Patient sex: M
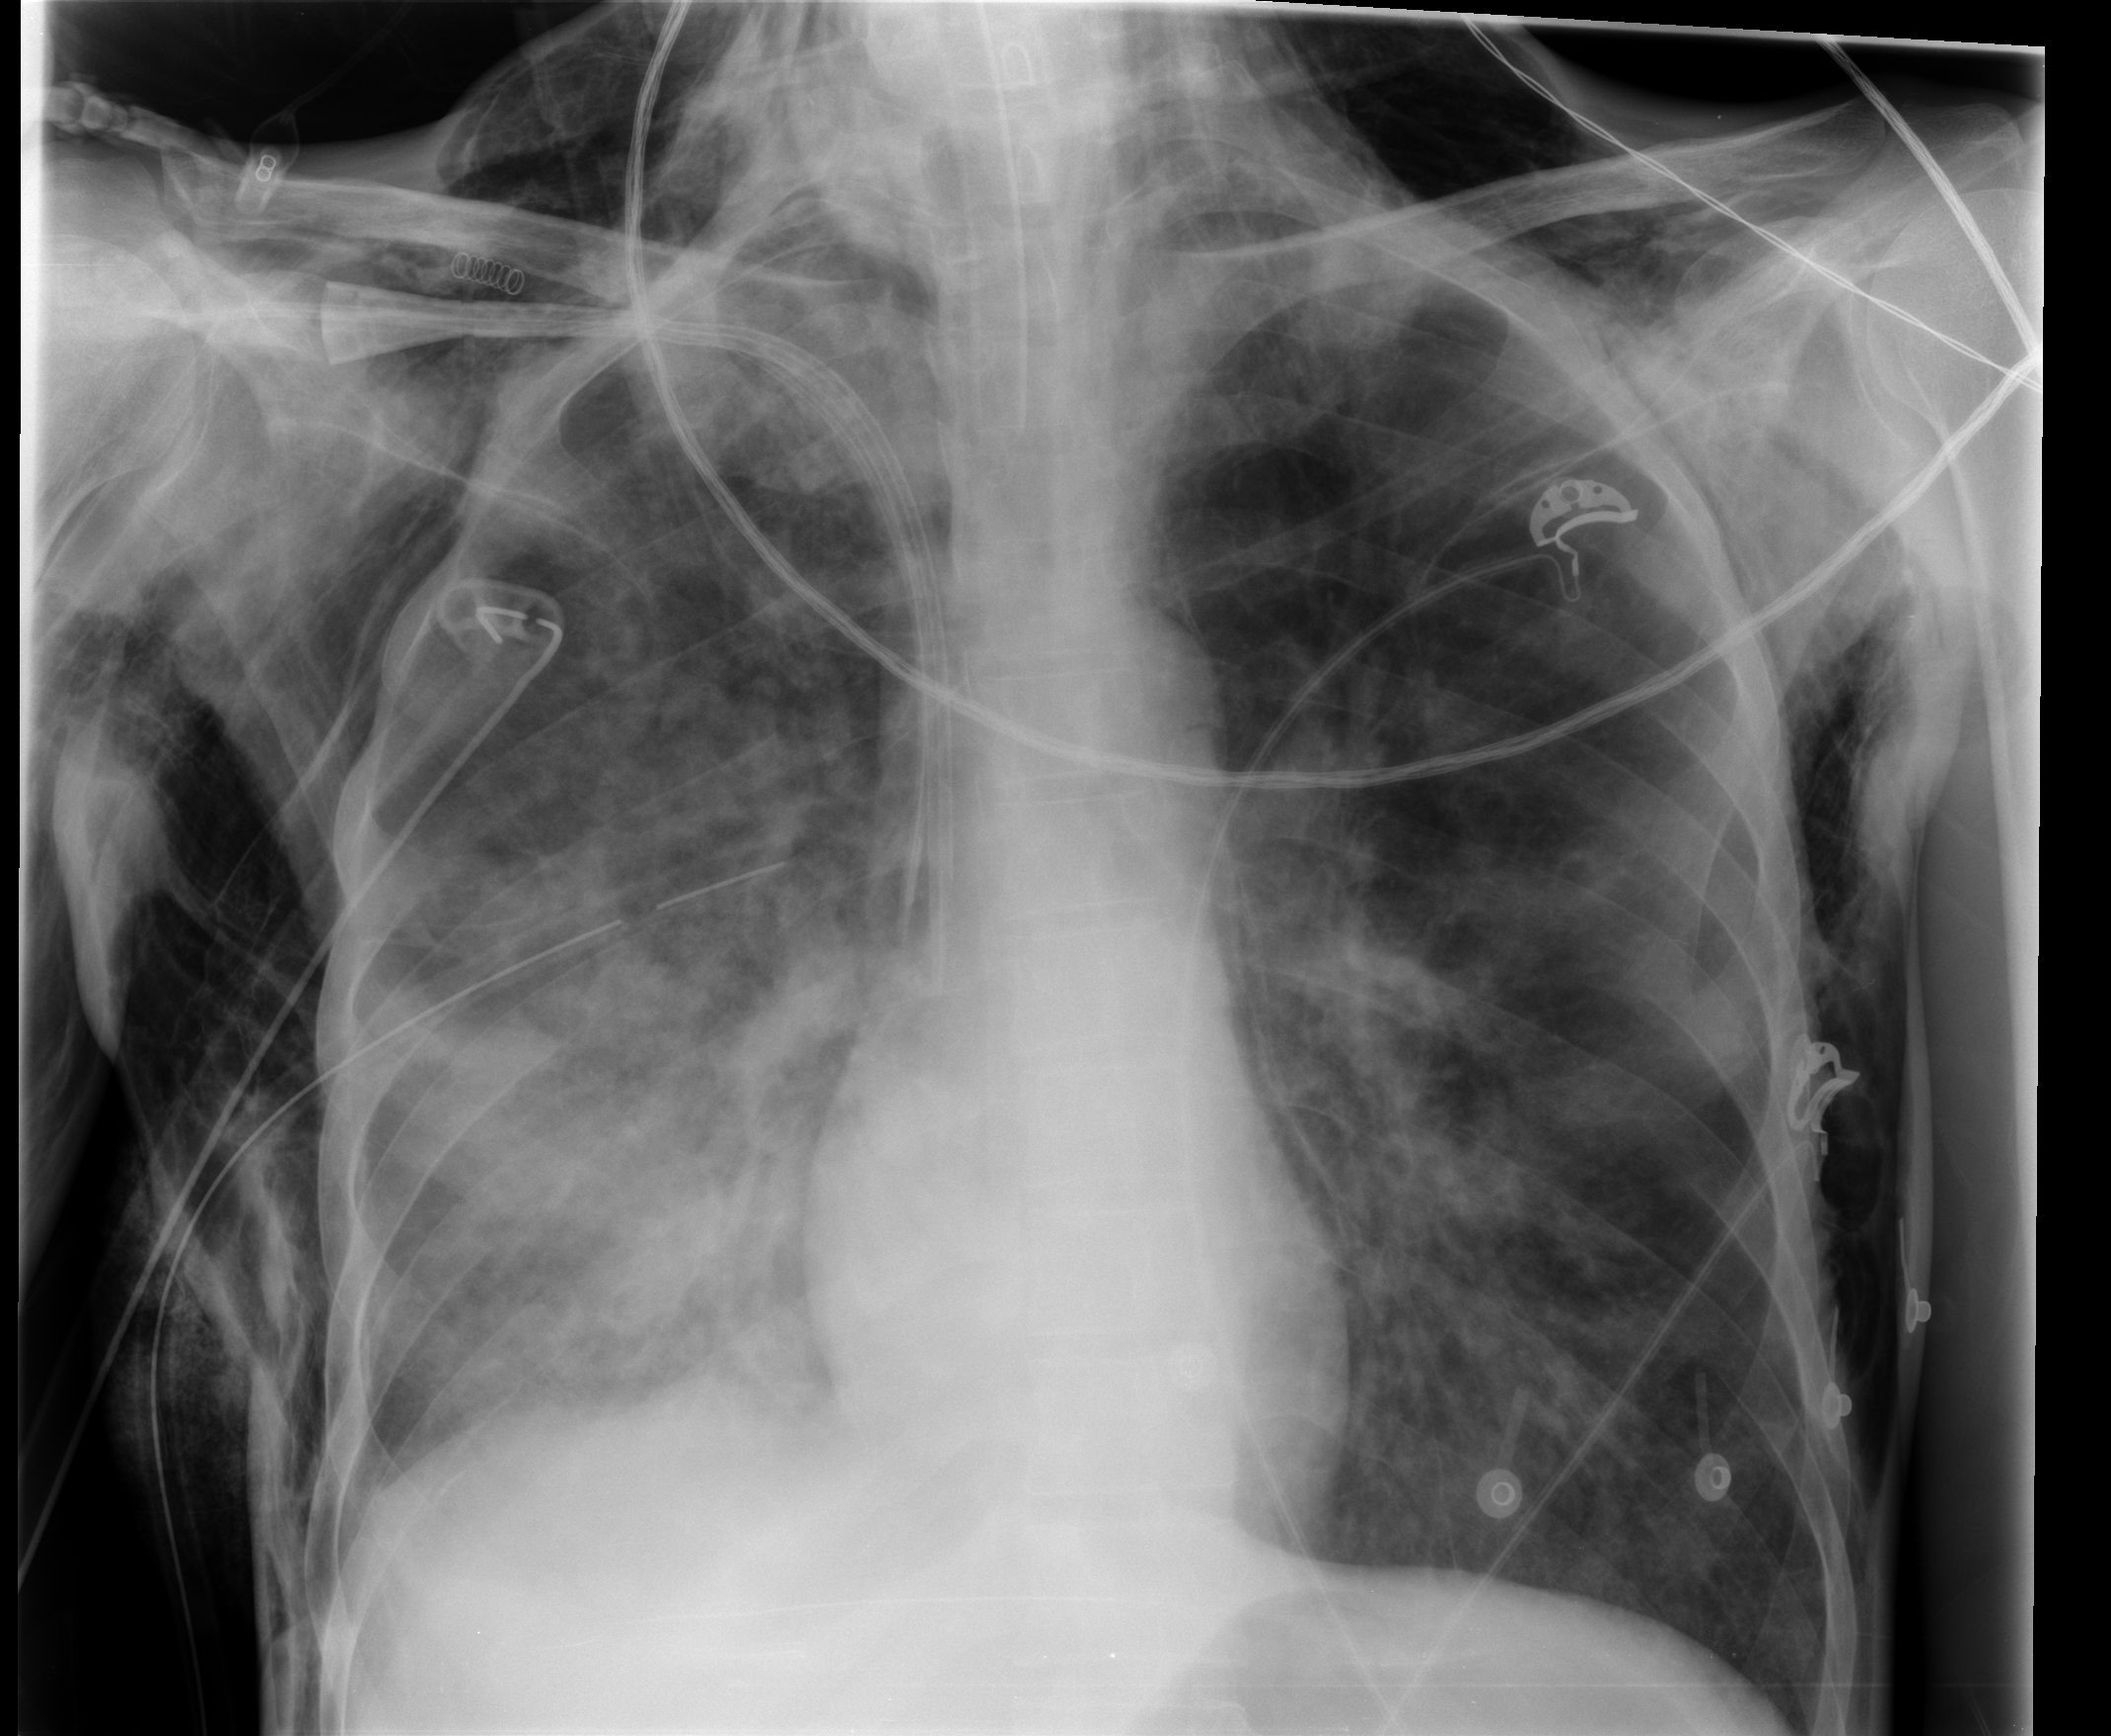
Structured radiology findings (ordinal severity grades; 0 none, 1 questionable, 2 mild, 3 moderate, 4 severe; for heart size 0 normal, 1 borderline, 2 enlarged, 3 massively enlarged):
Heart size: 0
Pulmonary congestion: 2
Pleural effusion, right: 0
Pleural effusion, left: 0
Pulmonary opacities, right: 2
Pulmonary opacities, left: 1
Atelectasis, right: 3
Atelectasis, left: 0